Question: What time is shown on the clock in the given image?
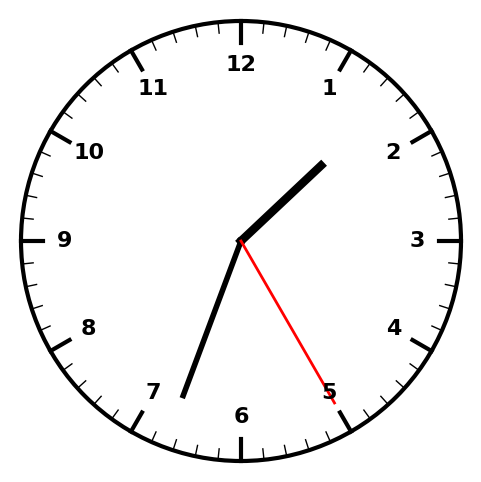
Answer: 01:33:25